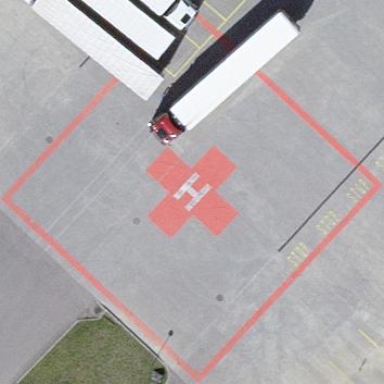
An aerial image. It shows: Image showing helipad at airport.